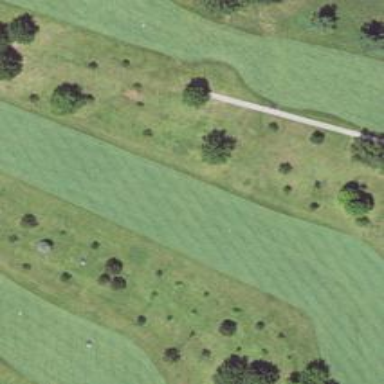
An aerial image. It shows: Golf hole.